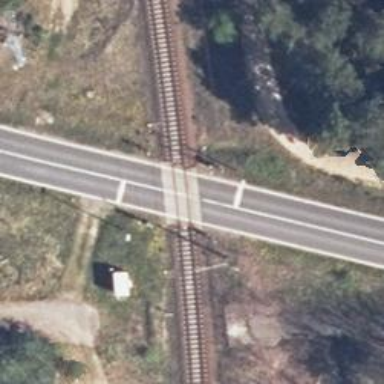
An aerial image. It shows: Railway level crossing.